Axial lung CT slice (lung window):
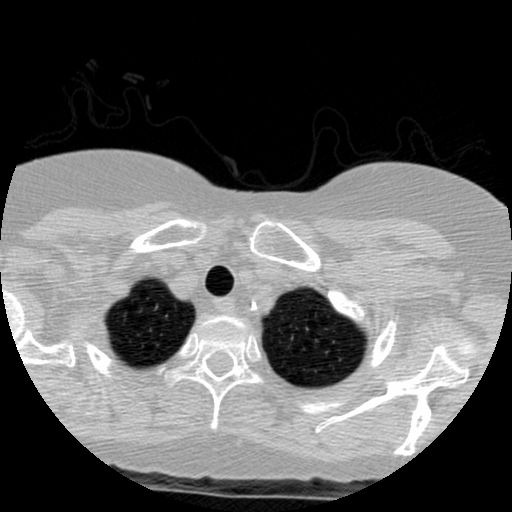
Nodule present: no